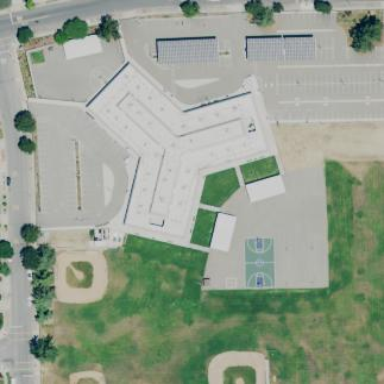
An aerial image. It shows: Asphalt schoolyard.